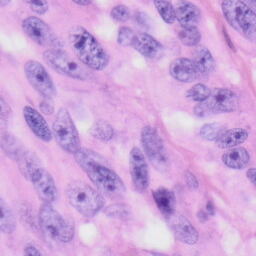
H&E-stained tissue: Skin